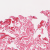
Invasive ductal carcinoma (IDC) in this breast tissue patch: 0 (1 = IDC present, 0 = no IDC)